Question: Given a description of the three-view drawing of a solid figure, find the maximum number of small cubes that the solid figure can be composed of when the three-view constraints are met.
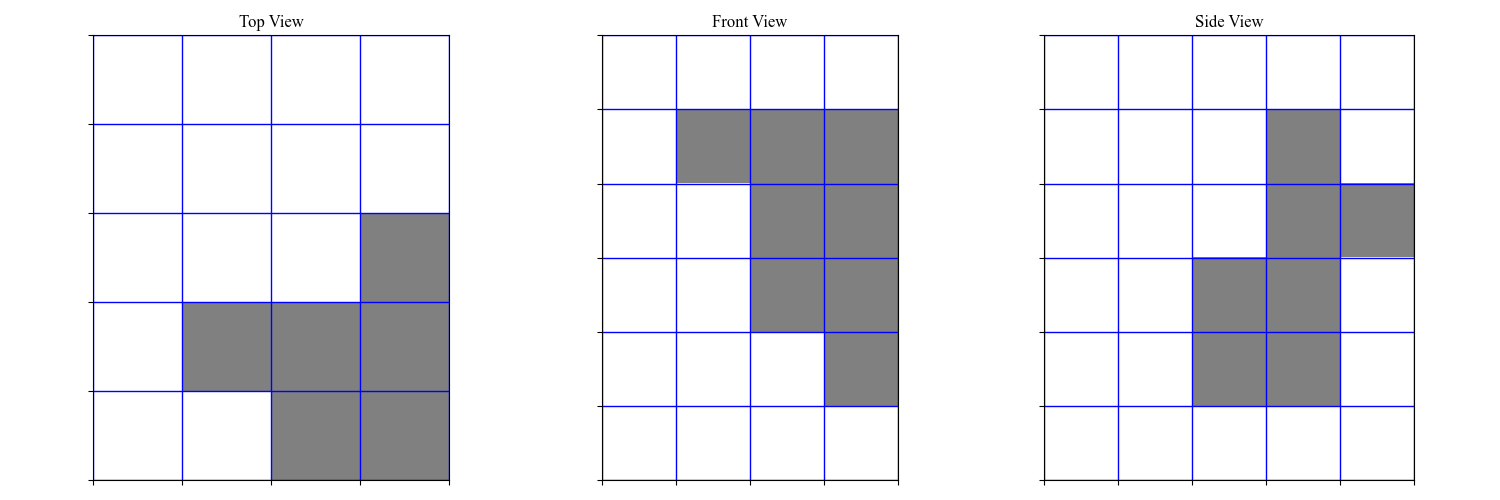
Answer: 12